Question: I have a blog hosted freely on blogger. I want to show some html live demo, as my tutorial is about javascript and html. Can anyone suggest, how it can be done, i have to display sample javascipt page based on Extjs.
It should be embedded inside the post, like how we paste the code using code syntax highlighter.
Something similar to this demo: <URL>
As per @Circadian, i have used jsFiddle.net but it is giving entire code too, as shown in the image attached. But I don't want to share my entire code. Any other better suggestions? .
Thanks in advance.
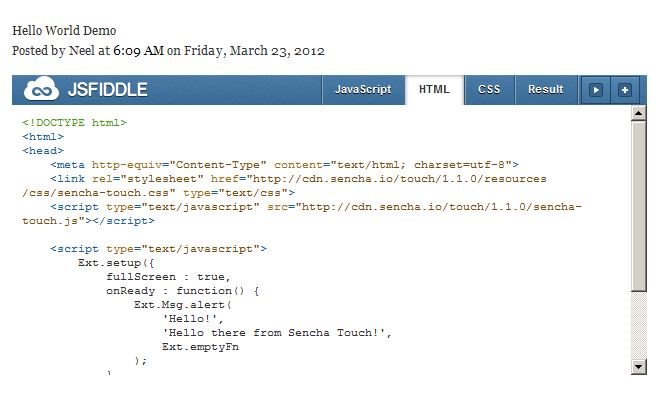
Answer: <URL> offers iframe embedding and supports Extjs
:
then have a look at using <URL>